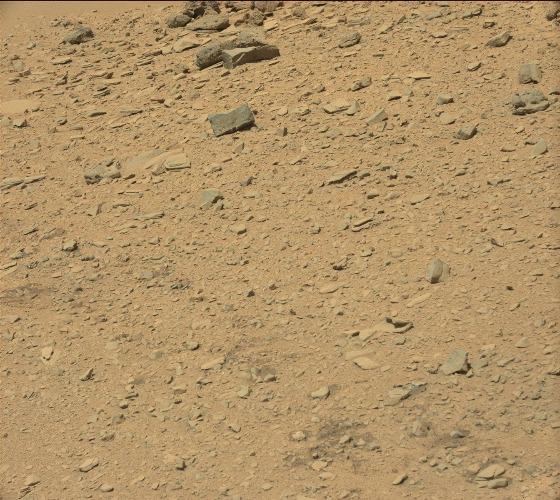
Terrain classes present: Bedrock, Gravel / Sand / Soil, Rock, Shadow